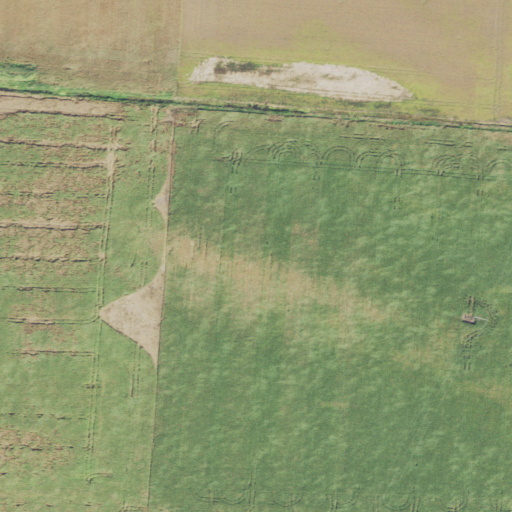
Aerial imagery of island in Ohio named Hickory Island (historical) containing only cultivated crops